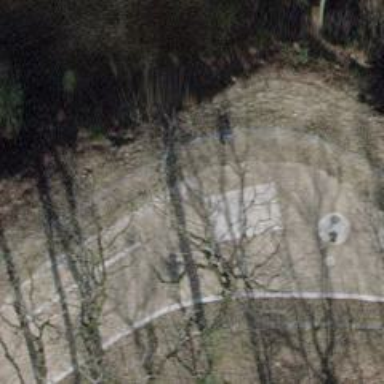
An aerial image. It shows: Picnic table located in leisure land area.